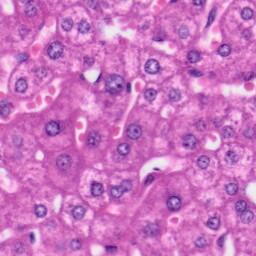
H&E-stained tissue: Liver